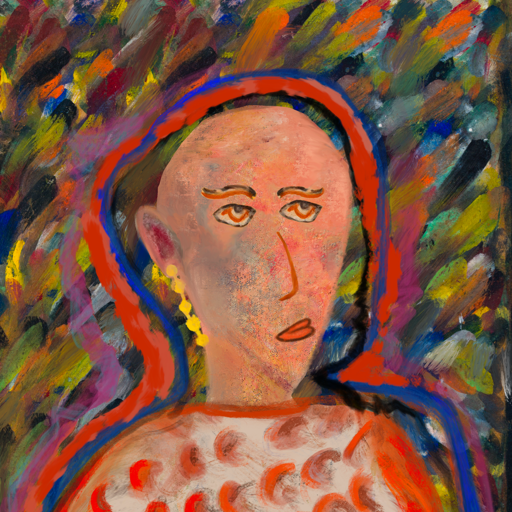
Background: An_Impression, Head And Neck Side: Irani, Face Side: Experience, Bust: Rupkatha, Hair Side: Experience, Head Accessory: Blank, Second Necklace: Blank, Necklace: Blank, Baby: Blank